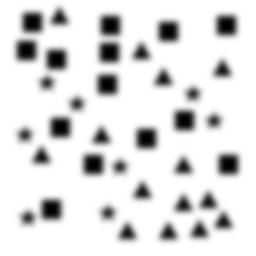
Squares: 14
Triangles: 14
Stars: 8
Total shapes: 36